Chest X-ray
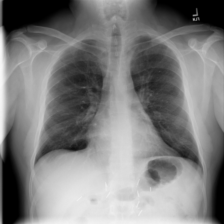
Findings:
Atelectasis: negative
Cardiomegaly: negative
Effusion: negative
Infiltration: negative
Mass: negative
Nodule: negative
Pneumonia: negative
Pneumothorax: negative
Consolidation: negative
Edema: negative
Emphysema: negative
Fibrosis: negative
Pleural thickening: negative
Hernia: negative